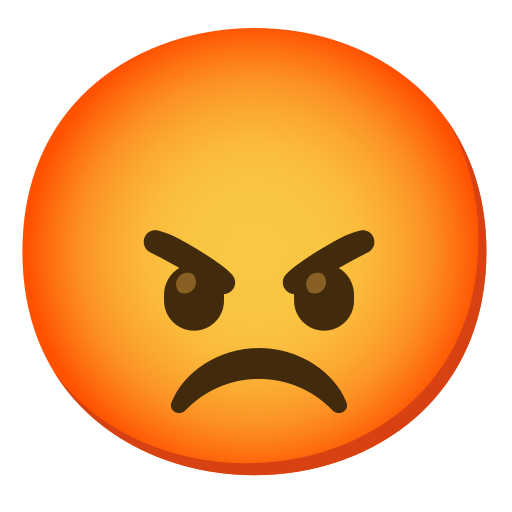
Emoji: 😡